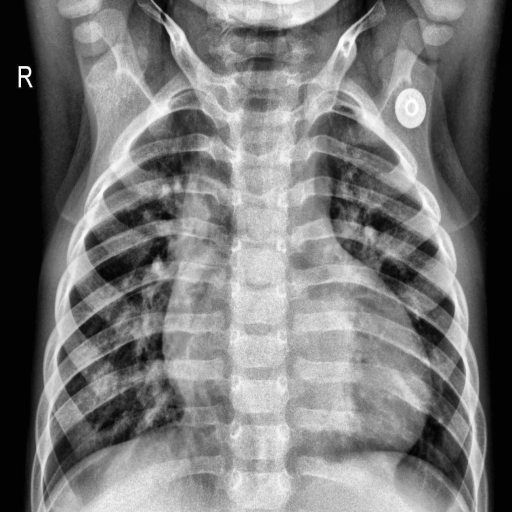
Finding: PNEUMONIA